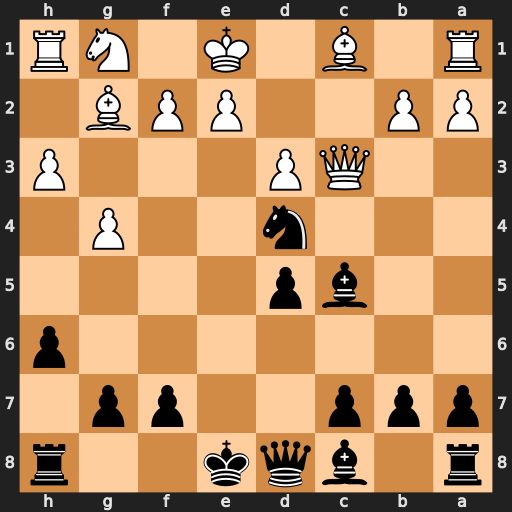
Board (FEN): r1bqk2r/ppp2pp1/7p/2bp4/3n2P1/2QP3P/PP2PPB1/R1B1K1NR
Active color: b
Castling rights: KQkq
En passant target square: -
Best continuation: Bb4 Qxb4 Nc2+ Kf1 Nxb4